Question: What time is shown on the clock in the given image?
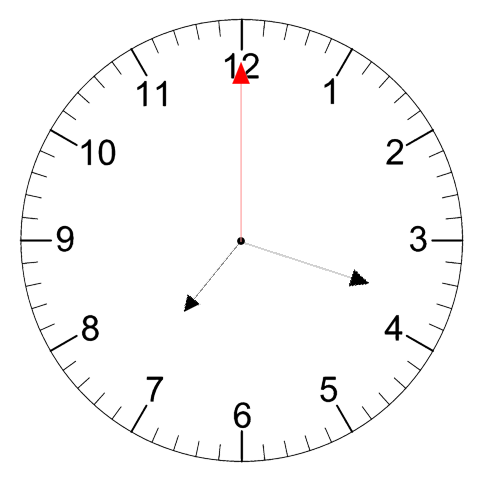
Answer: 07:18:00